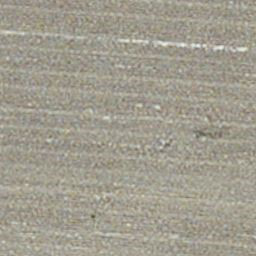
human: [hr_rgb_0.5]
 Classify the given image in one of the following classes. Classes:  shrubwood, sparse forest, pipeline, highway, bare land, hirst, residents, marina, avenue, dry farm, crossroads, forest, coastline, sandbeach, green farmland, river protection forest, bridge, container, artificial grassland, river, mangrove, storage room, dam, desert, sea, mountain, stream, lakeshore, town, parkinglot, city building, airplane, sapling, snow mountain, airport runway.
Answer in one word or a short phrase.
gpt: dry farm